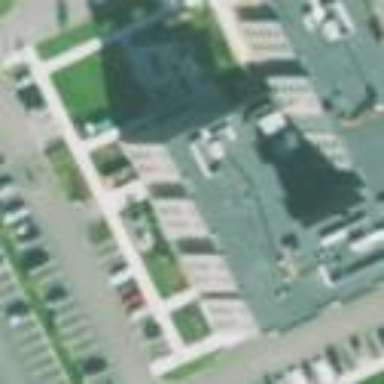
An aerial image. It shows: Hotel building.